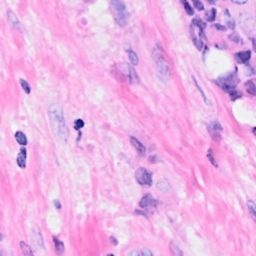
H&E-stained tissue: Breast